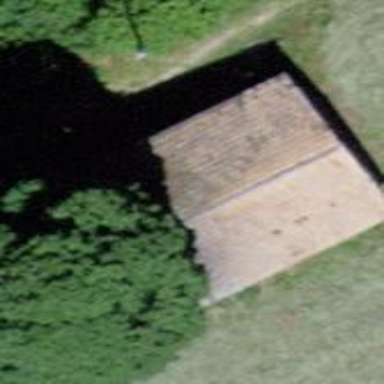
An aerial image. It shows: Rural barn.